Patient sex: F
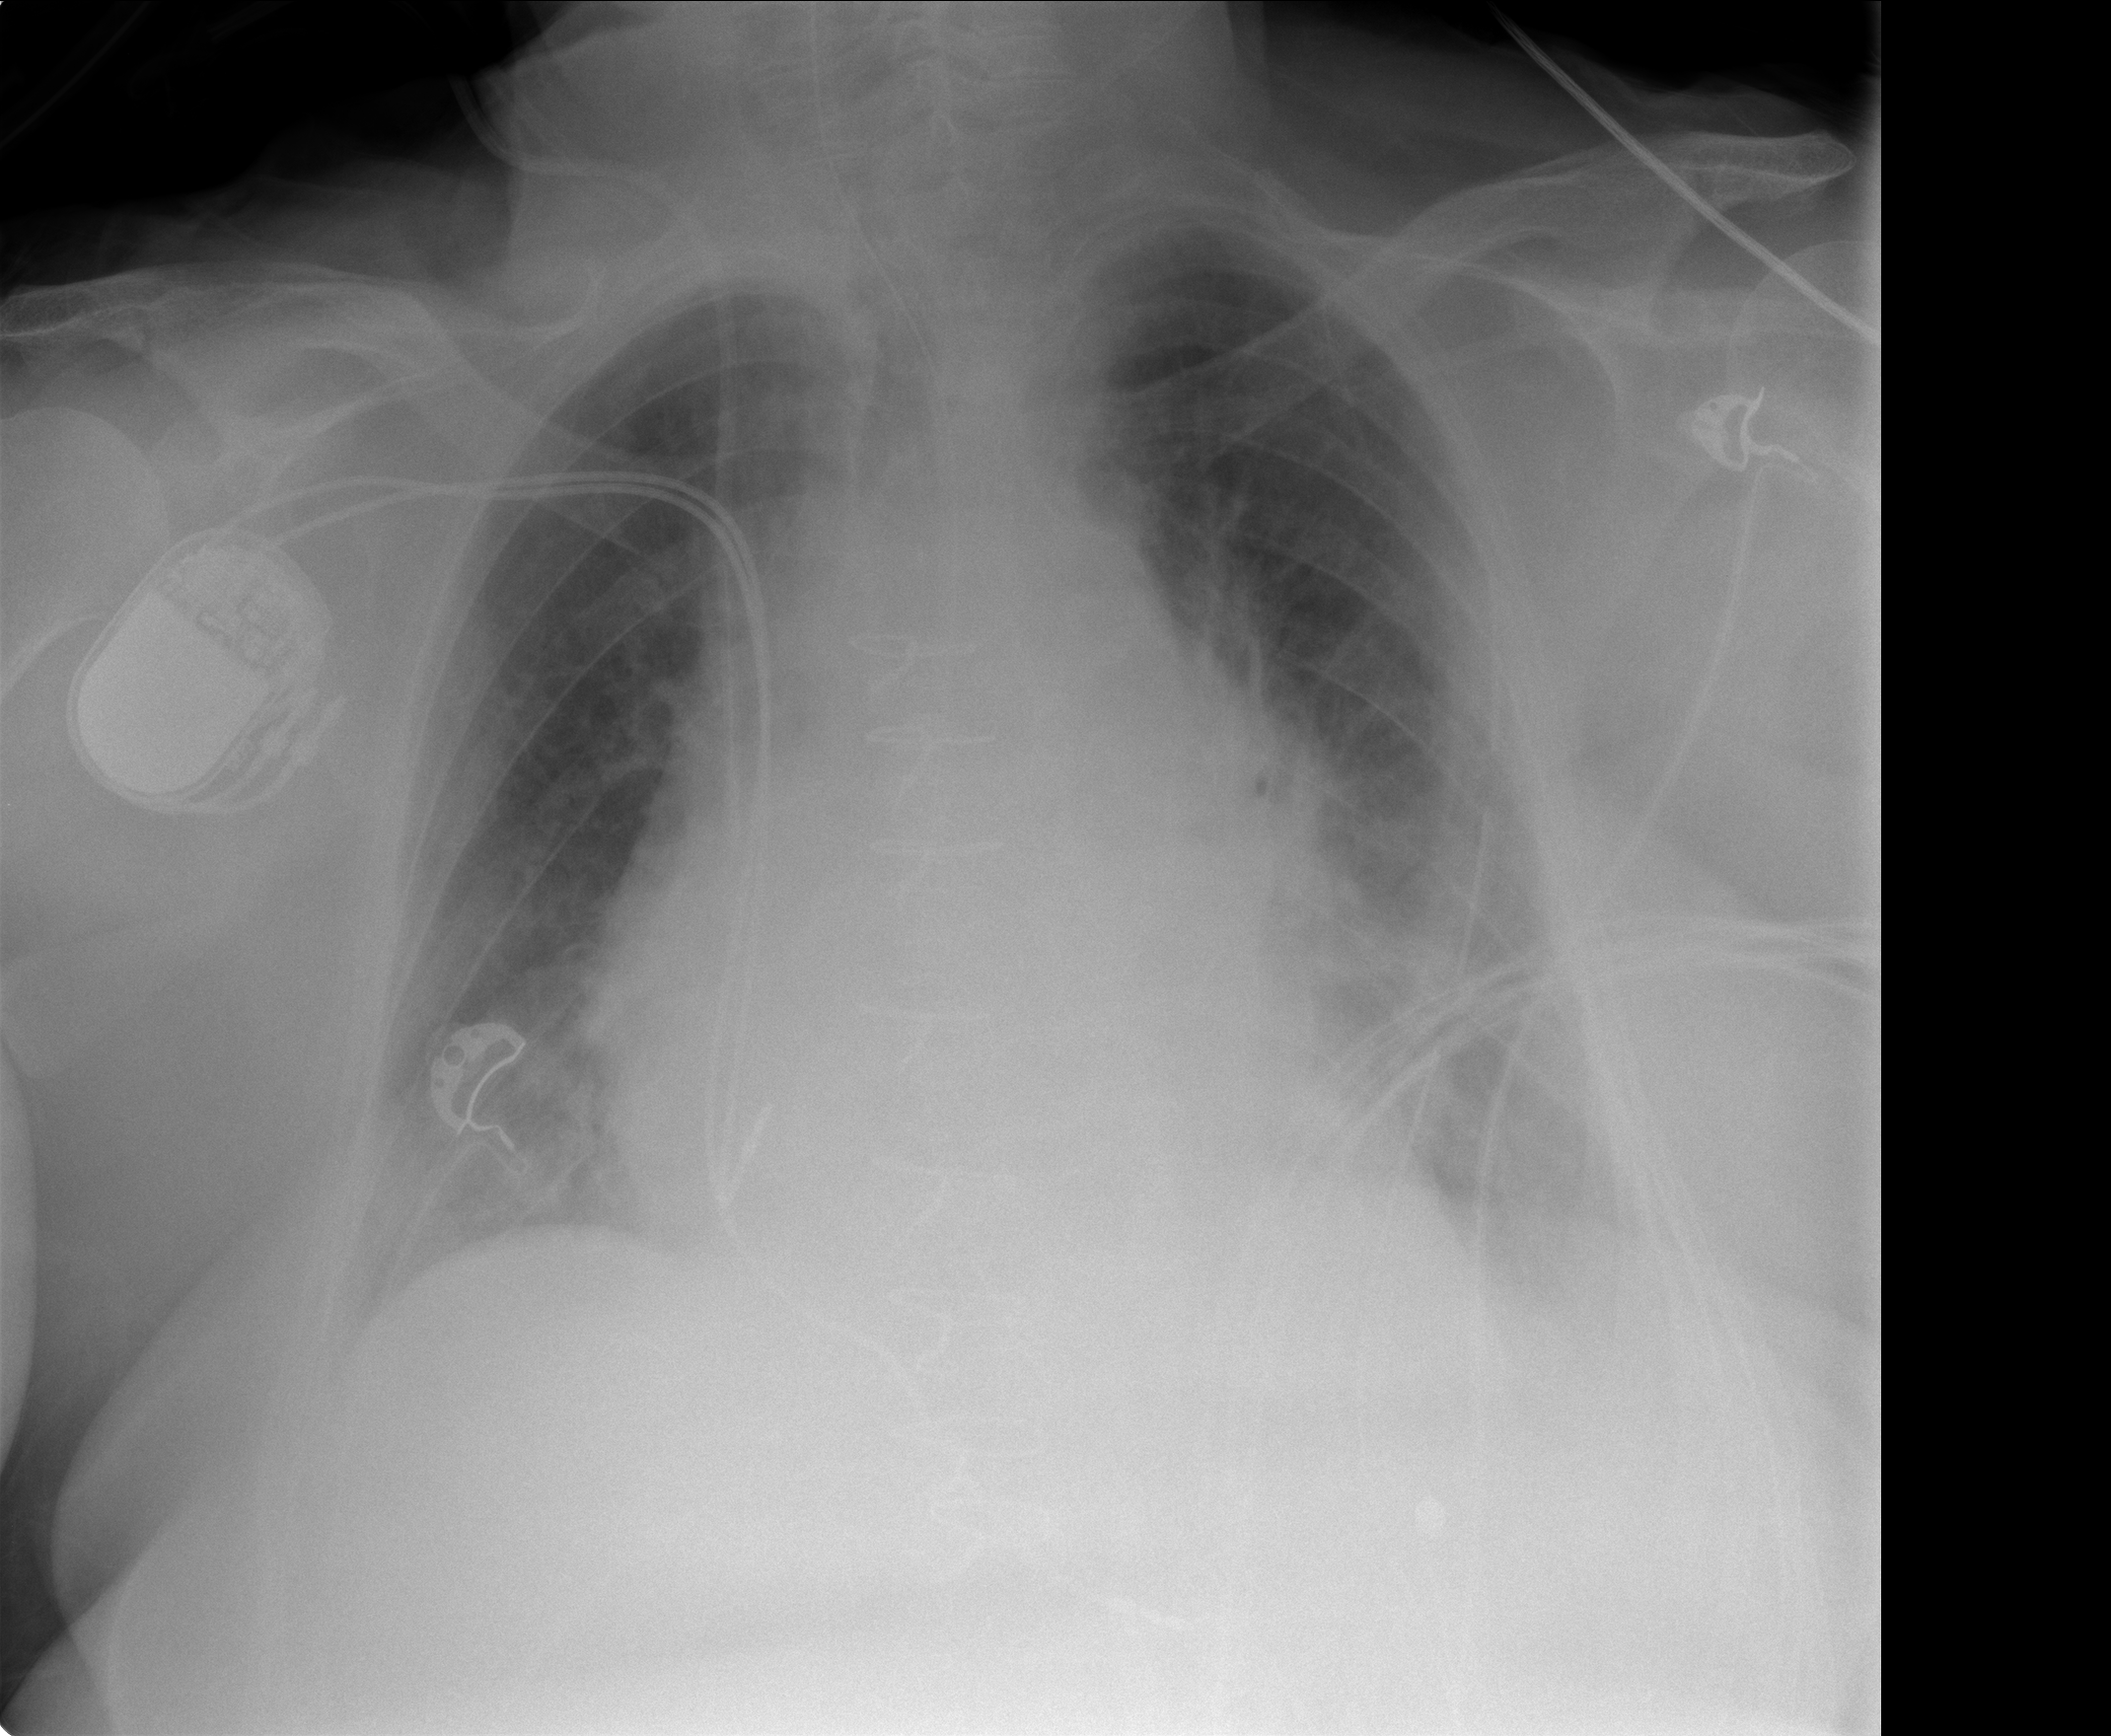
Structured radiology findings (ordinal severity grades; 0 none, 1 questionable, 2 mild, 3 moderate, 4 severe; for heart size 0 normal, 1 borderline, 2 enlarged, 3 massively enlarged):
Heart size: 2
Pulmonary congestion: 0
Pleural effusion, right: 1
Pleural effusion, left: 2
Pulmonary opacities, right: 0
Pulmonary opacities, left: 2
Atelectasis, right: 2
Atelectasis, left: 2